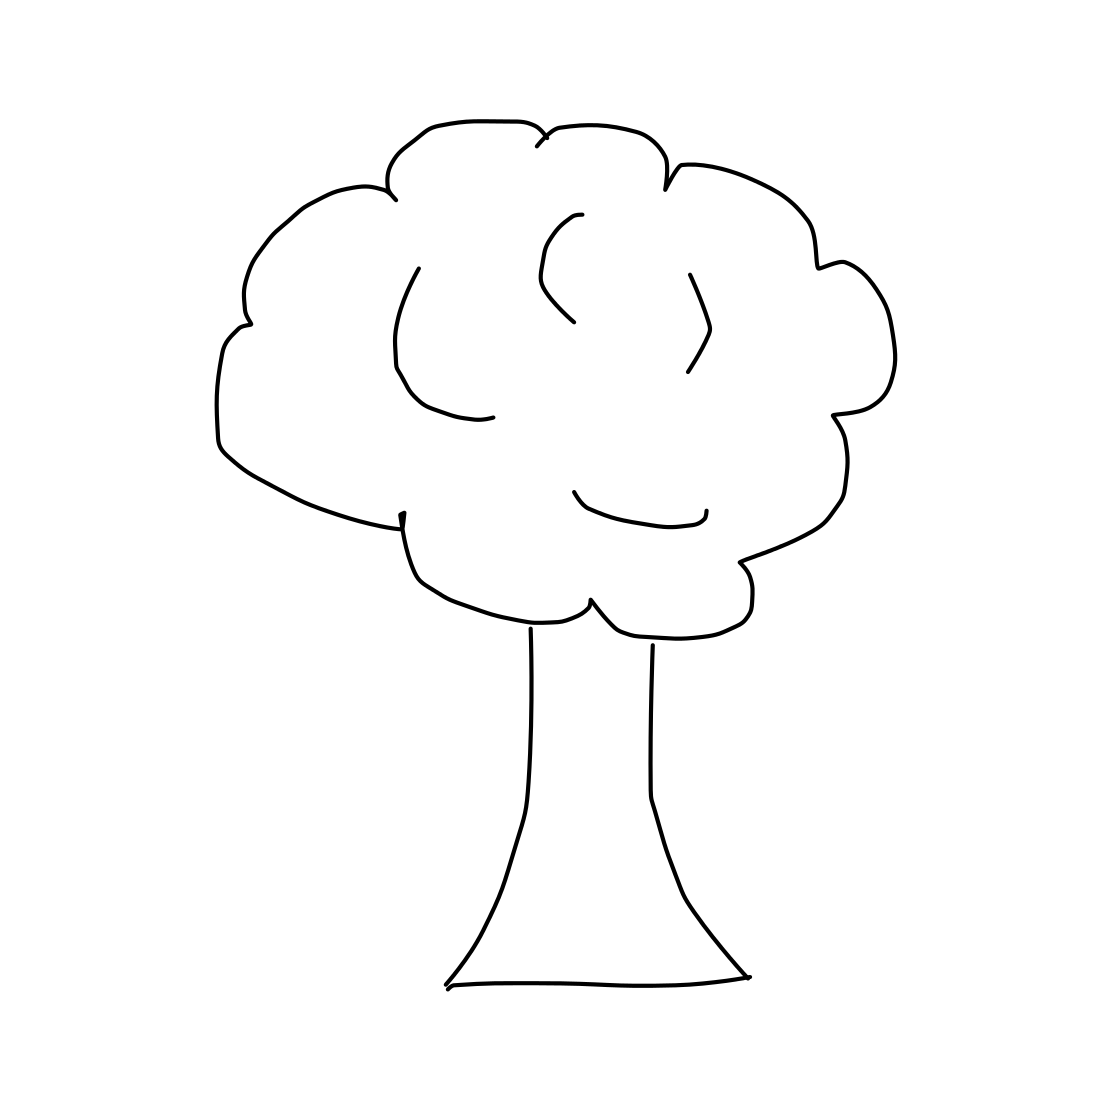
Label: tree